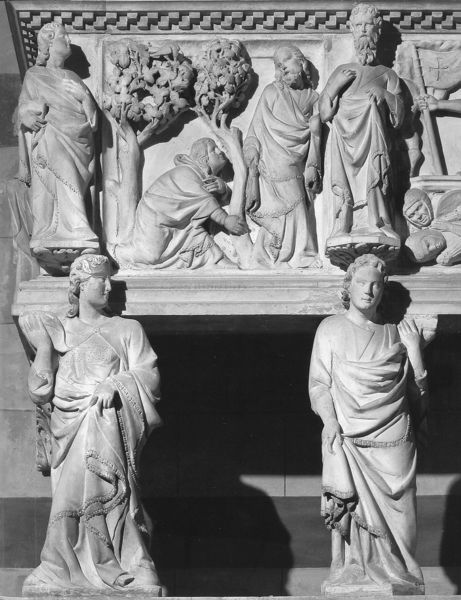
Titel: Grabmal des Kardinals Petroni (Rekonstruktion)
Künstler: Tino di Camaino
Standort: Siena, Dom (EU - I - Toskana)
Schlagwörter: baum, dunkel, mann, schatten, weiß, frau, marmor, männer, schwarz, ornament, falten, stein, stamm, gewand, gewänder, skulptur, statue, relief, soldaten, foto, fries, sims, skulpturen, jesus, bettlerin, jünger, kniiend, batrt